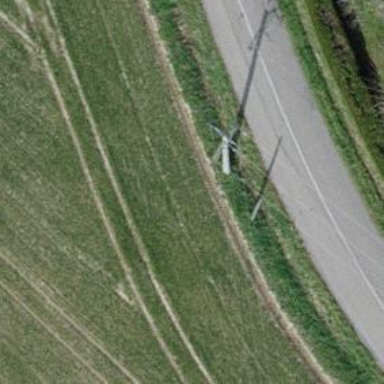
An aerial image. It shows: Minor power line with three cables.